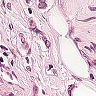
Metastatic tissue present: yes